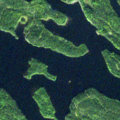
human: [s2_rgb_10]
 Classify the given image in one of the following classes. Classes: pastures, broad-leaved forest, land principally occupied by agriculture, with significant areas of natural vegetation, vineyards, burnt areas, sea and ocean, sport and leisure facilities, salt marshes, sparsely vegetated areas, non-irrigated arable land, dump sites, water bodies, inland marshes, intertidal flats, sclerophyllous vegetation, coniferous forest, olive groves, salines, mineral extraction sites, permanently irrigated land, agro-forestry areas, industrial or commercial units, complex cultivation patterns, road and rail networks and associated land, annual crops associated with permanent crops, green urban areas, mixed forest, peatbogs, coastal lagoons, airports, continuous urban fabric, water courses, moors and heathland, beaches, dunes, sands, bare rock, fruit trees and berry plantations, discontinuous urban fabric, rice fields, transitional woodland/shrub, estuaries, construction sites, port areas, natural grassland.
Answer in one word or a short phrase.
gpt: coniferous forest, mixed forest, water bodies